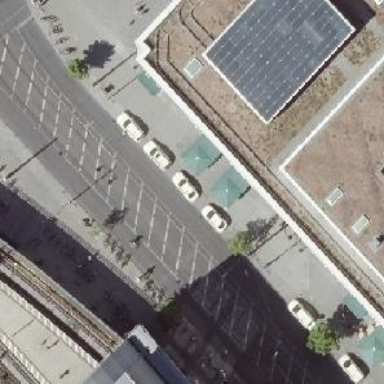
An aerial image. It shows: Taxi stand.